Question: I am working on a game project in 8086 assembly (in DOSBOX).
I have a working snake game that workes on graphic mode, and a menu that works on printing BMP files to the screen.
My only problem is that in the printing process i change the color palette to the bmp color palette.
(this is a part of the code that prints a bmp to the screen)
'''
proc ReadPalette
; Read BMP file color palette, 256 colors * 4 bytes (400h)
mov ah,3fh
mov cx,400h
mov dx,offset Palette
int 21h
ret
endp ReadPalette
proc CopyPal
; Copy the colors palette to the video memory registers
; The number of the first color should be sent to port 3C8h
; The palette is sent to port 3C9h
mov si,offset Palette
mov cx,256
mov dx,3C8h
mov al,0
; Copy starting color to port 3C8h
out dx,al
; Copy palette itself to port 3C9h
inc dx
PalLoop:
; Note: Colors in a BMP file are saved as BGR values rather than RGB.
mov al,[si+2] ; Get red value.
shr al,2 ; Max. is 255, but video palette maximal
; value is 63. Therefore dividing by 4.
out dx,al ; Send it.
mov al,[si+1] ; Get green value.
shr al,2
out dx,al ; Send it.
mov al,[si] ; Get blue value.
shr al,2
out dx,al ; Send it.
add si,4 ; Point to next color.
; (There is a null chr. after every color.)
loop PalLoop
ret
endp CopyPal
'''
and all i know is that it changes the color palette for the whole program.
When I use int 10h to print a pixel after printing an image it still is using this color palette.
But when i print a pixel before printing any image, the pixel has the normal BIOS colors.
I would like to know how to change the color palette back to the BIOS color palette.

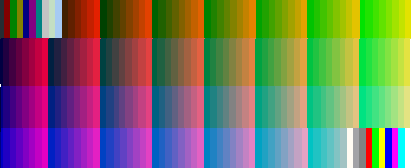
Answer: You have to save the BIOS standard palette before changing it and then store it back when done.
Sample code to do this may be
'''
;WORD Buffer Segment
;WORD Buffer Offset
;DF = Direction of saving
SavePalette:
push bp
mov bp, sp
push es
push di
push ax
push dx
push cx
mov es, WORD [bp+06h]
mov di, WORD [bp+04h]
xor al, al
mov dx, 3c7h
out dx, al ;Read from index 0
inc dx
inc dx
mov cx, 300h ;3x256 reads
rep insb
pop cx
pop dx
pop ax
pop di
pop es
pop bp
ret 04h
;WORD Buffer Segment
;WORD Buffer Offset
;DF = Direction of loading
RestorePalette:
push bp
mov bp, sp
push ds
push si
push ax
push dx
push cx
mov ds, WORD [bp+06h]
mov si, WORD [bp+04h]
xor al, al
mov dx, 3c8h
out dx, al ;Write from index 0
inc dx
mov cx, 300h ;3x256 writes
rep outsb
pop cx
pop dx
pop ax
pop si
pop ds
pop bp
ret 04h
'''
To use this code you need a buffer of 300h bytes, assume it is called 'PaletteBuffer' and it is located in the 'DS' segment.
'''
push ds
push WORD PaletteBuffer
call SavePalette
;Change palette for bitmap
push ds
push WORD PaletteBuffer
call RestorePalette
'''
It is worth noting that changing the whole palette is slow, consider changing the code to save/restore only the colors you need (likely the first 16) or map the bitmap colors to high index only if they are less than 256 in number.
Also this is NASM assembly and I haven't tested the code, just sketched it as I don't feel like setting a DosBox up.